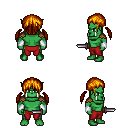
a pixel art fantasy rpg character, male body template, orc, green skin, leather shoulder armor, red pants, dark blonde twin-tailed hairstyle, white cloth bracers, dagger, four views (front, back, left, right), 2x2 character sprite sheet, small pixel art, hard edges, no anti-aliasing